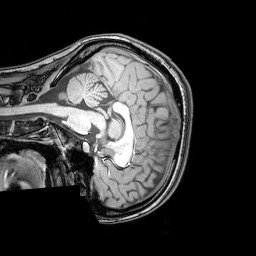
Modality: T1w
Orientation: sagittal
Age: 22
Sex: female
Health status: healthy
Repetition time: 0.081 s
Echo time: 0.037 s